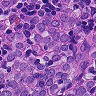
Metastatic tissue present: yes